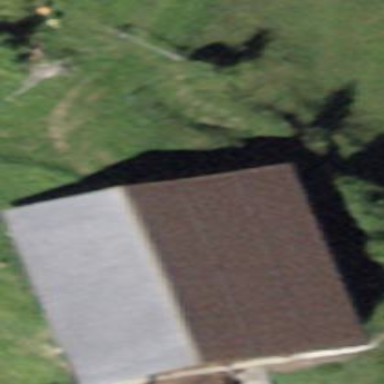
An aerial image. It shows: Building with red gabled metal roof.